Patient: sex M, age 31
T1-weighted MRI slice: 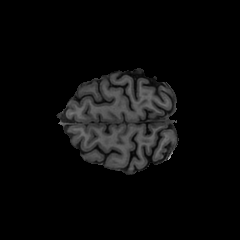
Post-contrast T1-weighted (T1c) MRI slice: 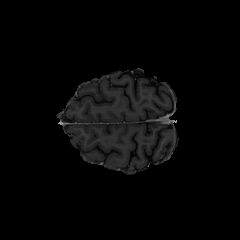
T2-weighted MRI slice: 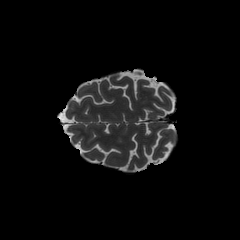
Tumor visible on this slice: no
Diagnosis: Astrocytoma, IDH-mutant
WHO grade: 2